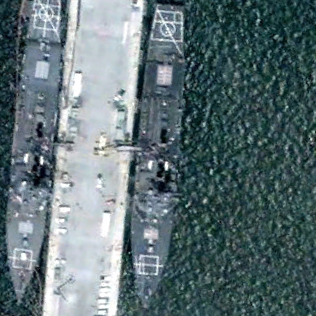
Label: destroyer